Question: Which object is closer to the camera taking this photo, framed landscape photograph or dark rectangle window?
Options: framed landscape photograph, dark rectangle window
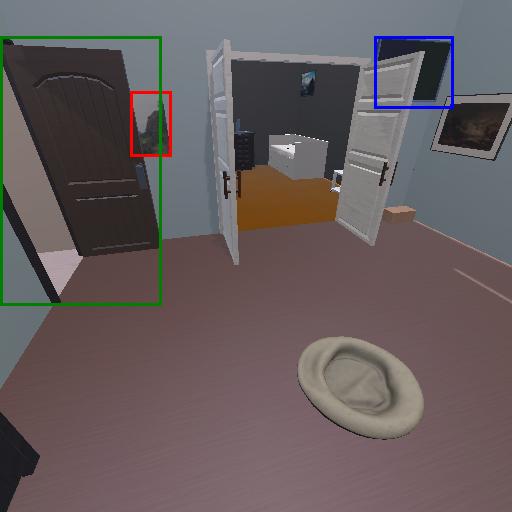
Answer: framed landscape photograph